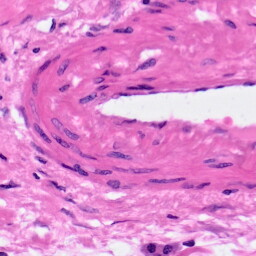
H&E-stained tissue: Pancreatic